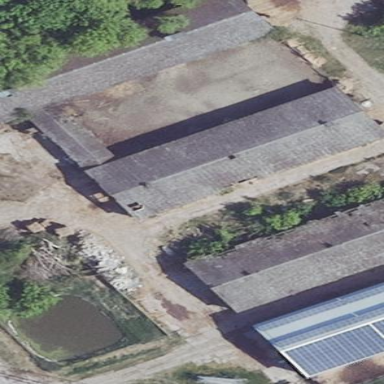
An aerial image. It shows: Farm auxiliary building.